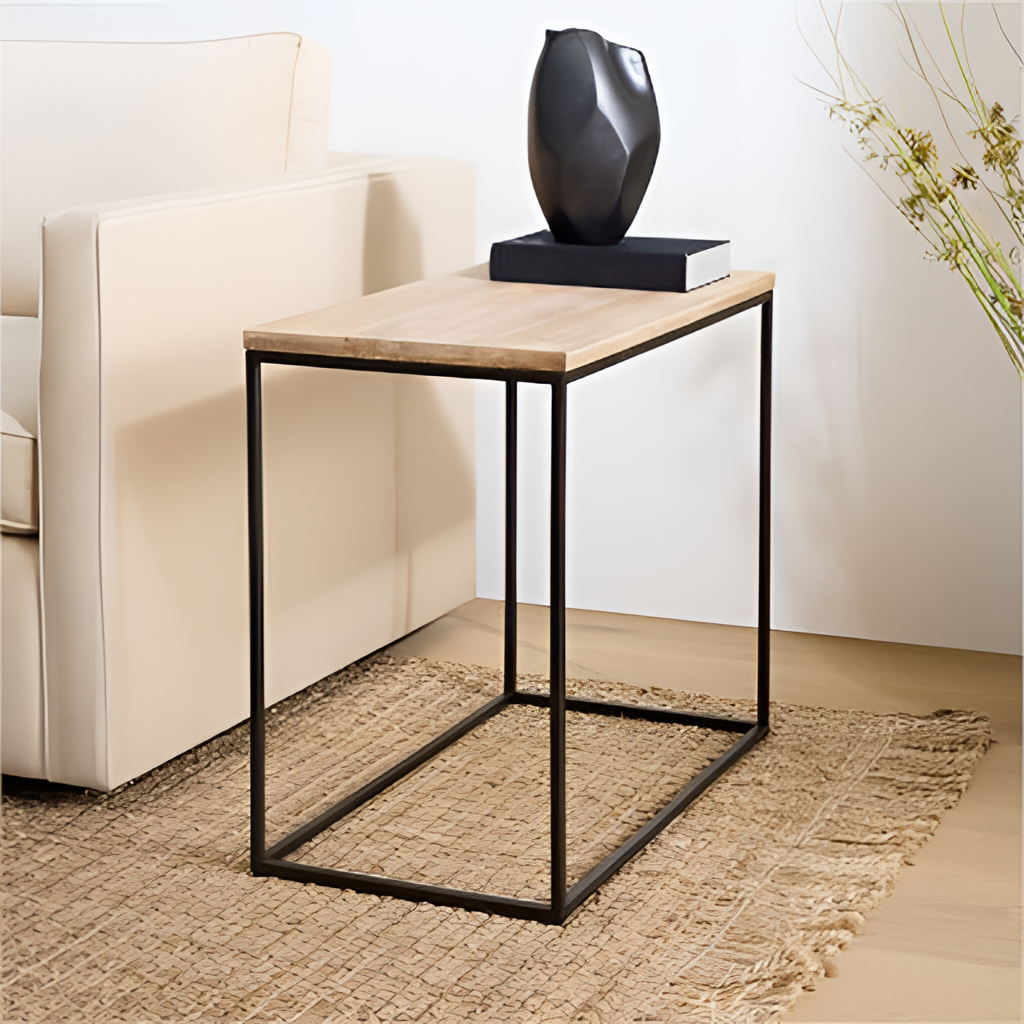
living room, metal vase, contemporary, brown wood flooring, with plank pattern, paint wallpaper, with solid pattern